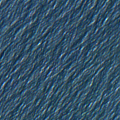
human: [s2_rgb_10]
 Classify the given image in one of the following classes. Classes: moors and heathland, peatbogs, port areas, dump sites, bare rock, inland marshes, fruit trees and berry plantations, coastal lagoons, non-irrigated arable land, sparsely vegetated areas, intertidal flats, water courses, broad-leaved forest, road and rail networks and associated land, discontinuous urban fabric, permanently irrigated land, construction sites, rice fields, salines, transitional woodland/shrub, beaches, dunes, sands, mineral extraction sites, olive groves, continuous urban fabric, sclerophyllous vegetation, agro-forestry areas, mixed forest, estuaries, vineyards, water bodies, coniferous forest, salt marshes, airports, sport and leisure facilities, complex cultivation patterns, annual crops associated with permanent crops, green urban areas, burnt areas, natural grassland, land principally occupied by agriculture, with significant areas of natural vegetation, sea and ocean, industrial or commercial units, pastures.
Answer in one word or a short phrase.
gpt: sea and ocean